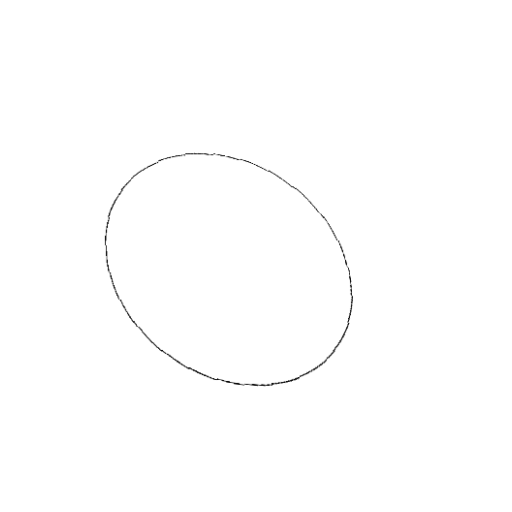
Crossing number: 0